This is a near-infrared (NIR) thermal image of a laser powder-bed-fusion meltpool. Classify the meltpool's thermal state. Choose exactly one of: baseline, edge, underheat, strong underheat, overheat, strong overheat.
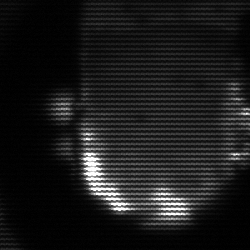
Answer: baseline